Question: I am trying to retrieve the 'Tags' property of a file from AWS S3 with Laravel 5.8 (for Tags in AWS, I mean this)

I know that I can retrieve a file like:
'''
$storage->get($filePath);
'''
But how to get the tags from that file?
Any help will be appreciated
Thank you
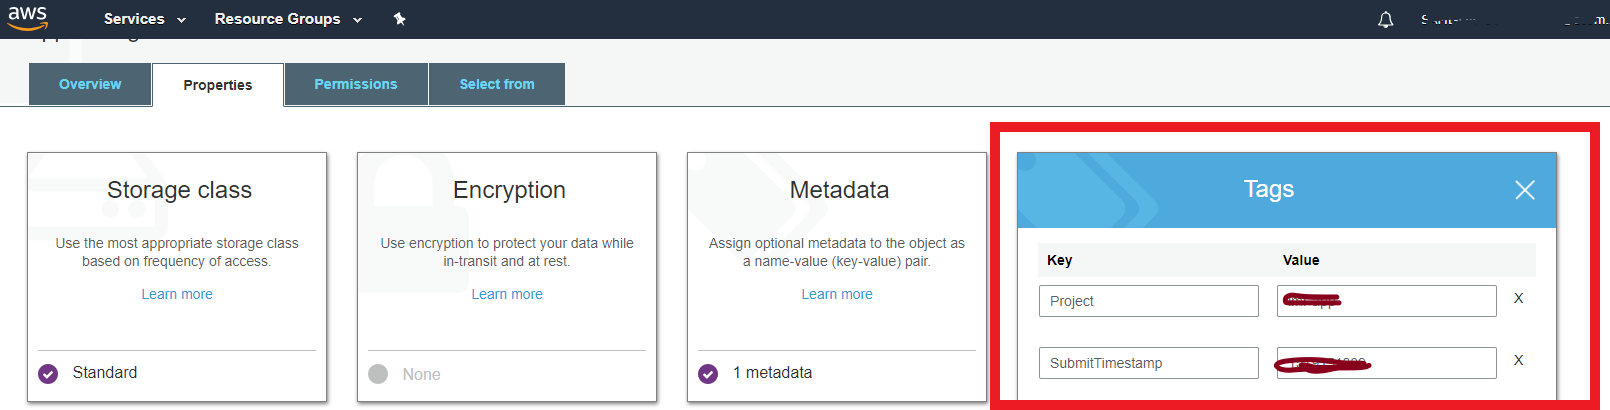
Answer: > You have to use getObjectTagging api of aws
'''
$result = $client->getObjectTagging([
'Bucket' => '<string>', // REQUIRED
'Key' => '<string>', // REQUIRED
'VersionId' => '<string>',
]);
'''
For Example
'''
$result = $client->getObjectTagging([
'Bucket' => 'examplebucket',
'Key' => 'HappyFace.jpg',
]);
'''